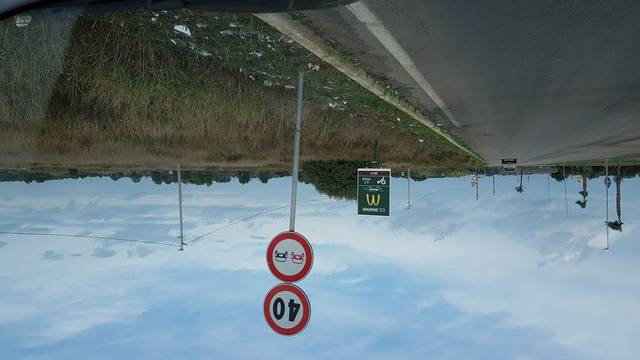
Region: Italy
Coordinates: 40.62, 17.905